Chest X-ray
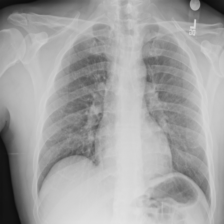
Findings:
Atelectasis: negative
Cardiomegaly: negative
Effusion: negative
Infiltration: negative
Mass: negative
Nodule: negative
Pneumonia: negative
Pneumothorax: negative
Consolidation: negative
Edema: negative
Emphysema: negative
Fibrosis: negative
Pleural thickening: negative
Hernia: negative